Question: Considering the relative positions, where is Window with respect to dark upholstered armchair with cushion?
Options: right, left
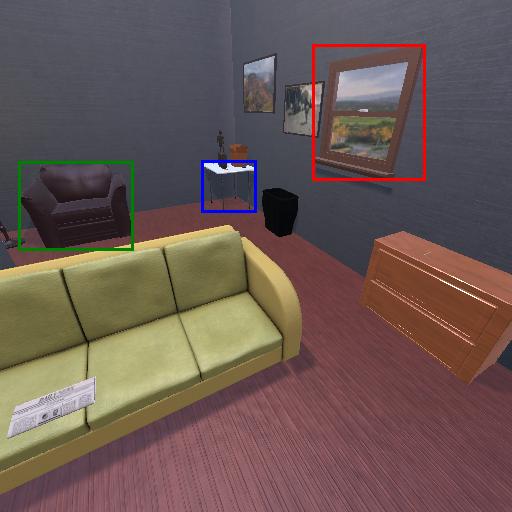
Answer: right